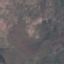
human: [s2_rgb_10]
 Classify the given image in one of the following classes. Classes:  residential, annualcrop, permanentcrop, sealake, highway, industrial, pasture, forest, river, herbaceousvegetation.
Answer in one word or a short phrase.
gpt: HerbaceousVegetation